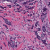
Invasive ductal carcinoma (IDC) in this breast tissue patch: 1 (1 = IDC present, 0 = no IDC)